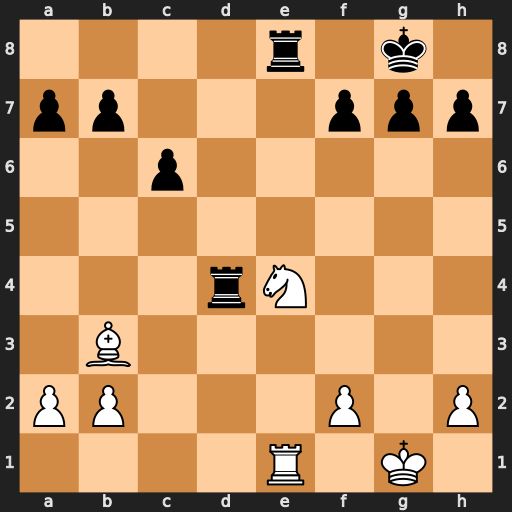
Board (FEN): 4r1k1/pp3ppp/2p5/8/3rN3/1B6/PP3P1P/4R1K1
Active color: w
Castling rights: -
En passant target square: -
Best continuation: Nf6+ gxf6 Rxe8+